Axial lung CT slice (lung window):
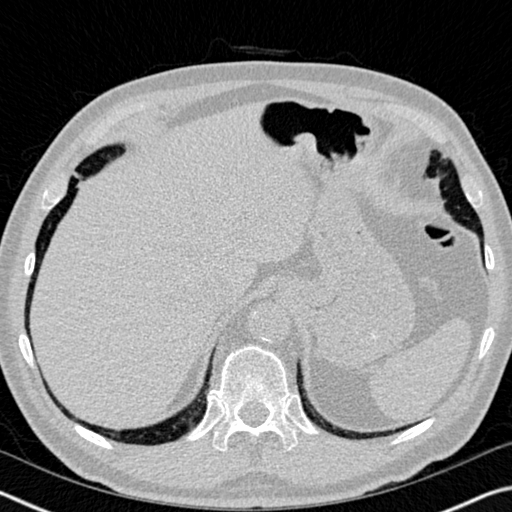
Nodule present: no